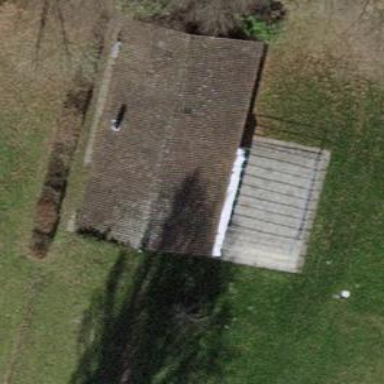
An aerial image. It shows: Building with pitched roof.